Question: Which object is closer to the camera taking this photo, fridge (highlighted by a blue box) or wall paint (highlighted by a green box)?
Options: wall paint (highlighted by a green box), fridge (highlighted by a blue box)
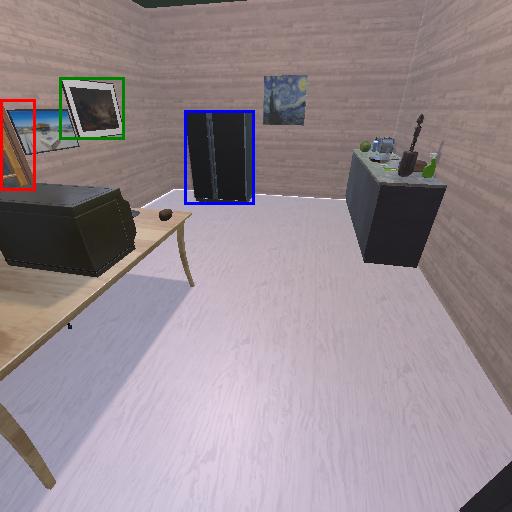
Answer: wall paint (highlighted by a green box)